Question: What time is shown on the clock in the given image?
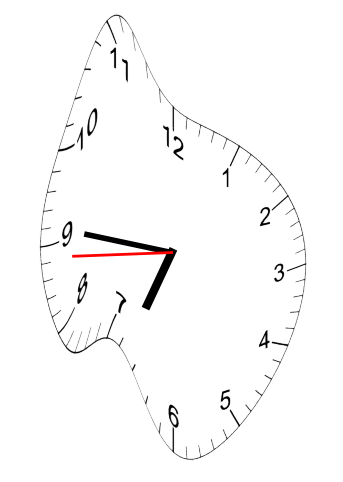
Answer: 06:45:44